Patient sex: M
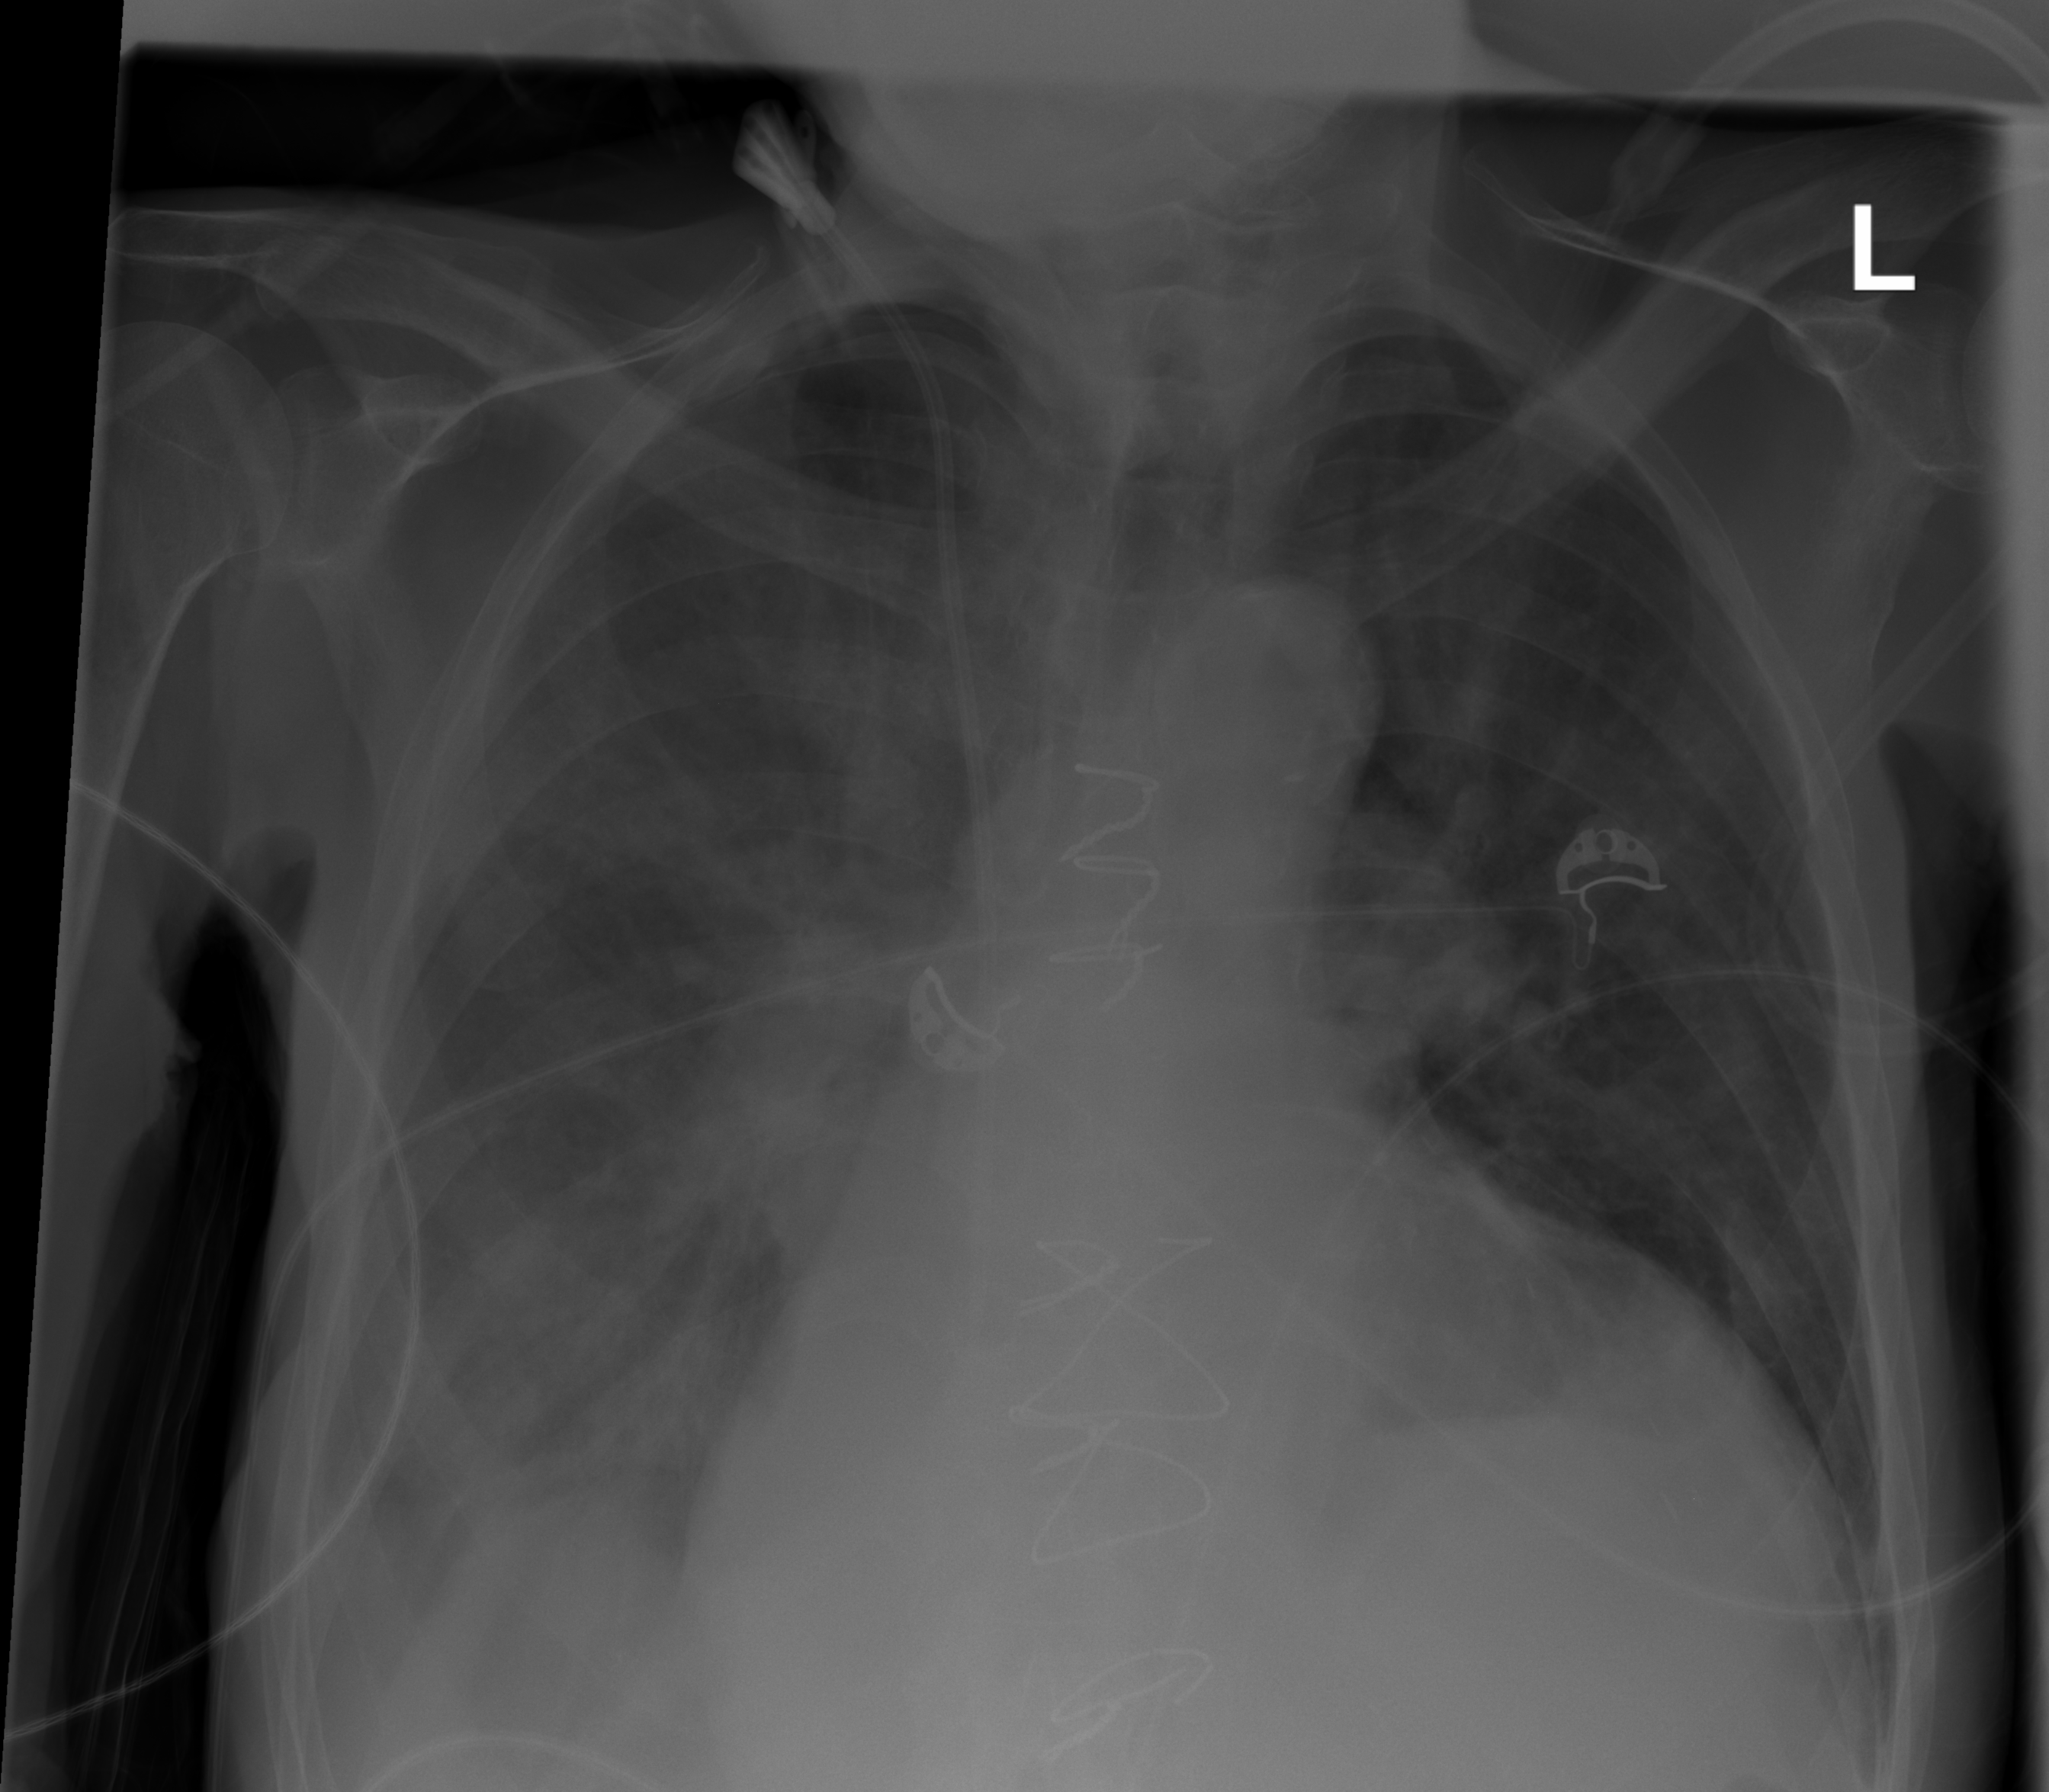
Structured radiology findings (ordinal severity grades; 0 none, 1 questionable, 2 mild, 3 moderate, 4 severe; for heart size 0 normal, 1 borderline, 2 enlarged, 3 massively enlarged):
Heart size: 3
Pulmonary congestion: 1
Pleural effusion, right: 3
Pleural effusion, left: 0
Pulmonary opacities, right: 0
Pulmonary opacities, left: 0
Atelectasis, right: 2
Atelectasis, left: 0